Interaction volume radius: 5 \u00c5
Interaction volume height: 30 \u00c5
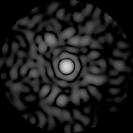
Disorder parameter: 0.8373